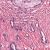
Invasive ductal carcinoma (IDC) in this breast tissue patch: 1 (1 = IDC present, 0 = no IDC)